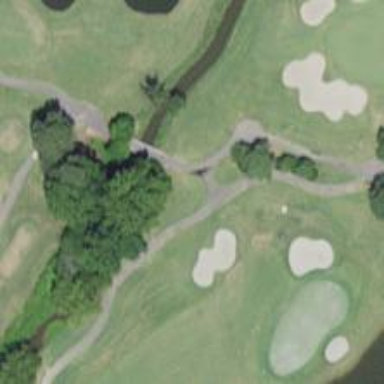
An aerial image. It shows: Path used for both walking and golf.